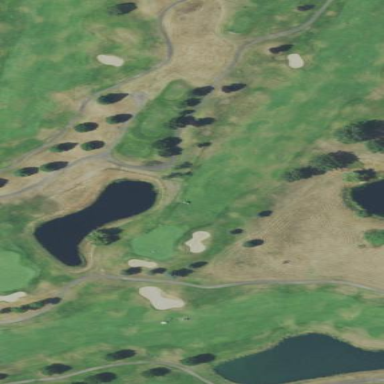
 specifically mown fairway on golf course."